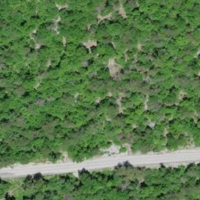
EUNIS habitat code: 41
Species observed at this site:
Lactuca perennis